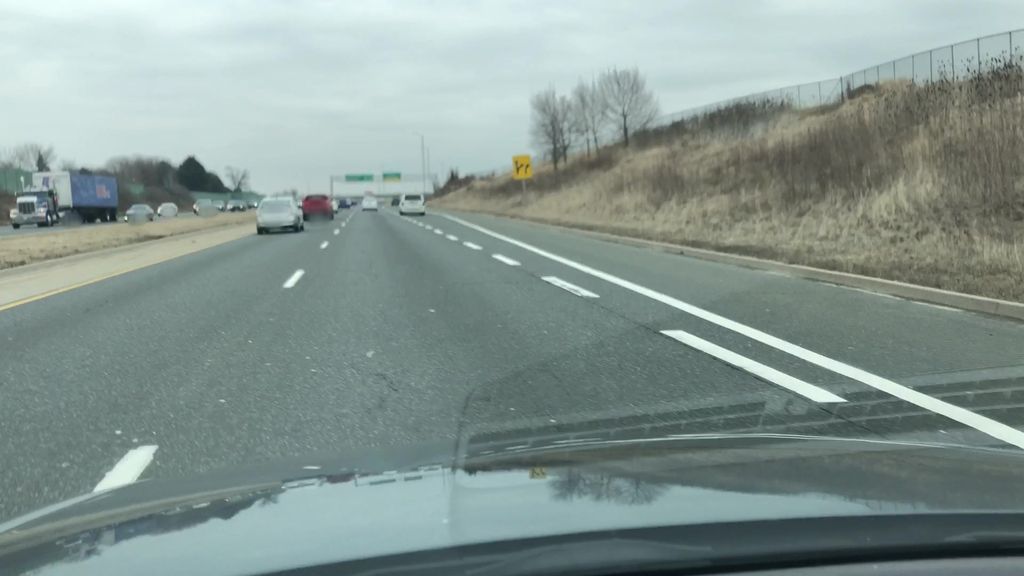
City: hamilton